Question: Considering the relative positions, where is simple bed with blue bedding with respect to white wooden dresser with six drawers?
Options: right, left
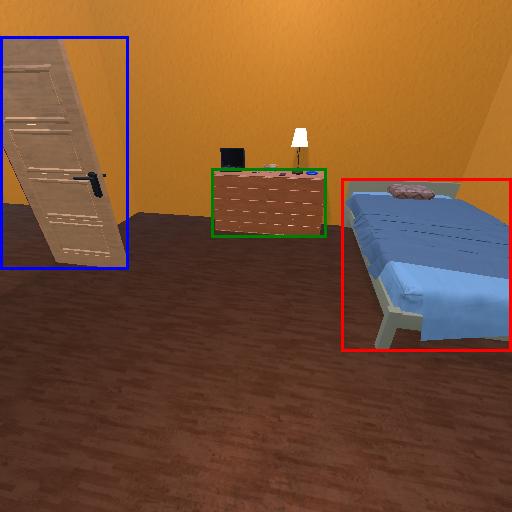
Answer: right